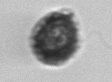
Label: Syracosphaera_pulchra